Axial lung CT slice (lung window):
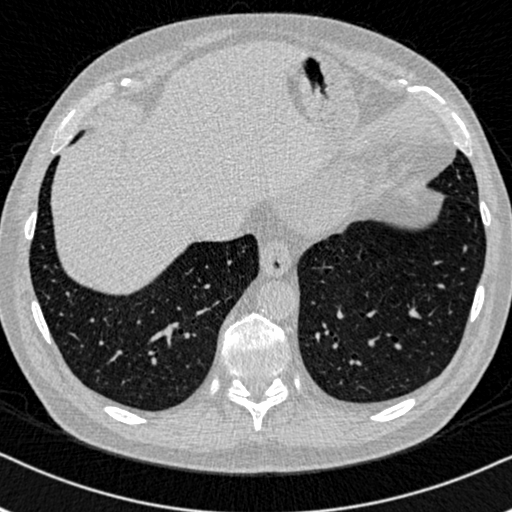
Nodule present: no